Question: I create a Excel file based on a 'DataSet', I want to add a column with a traffic light.
The traffic light:
'''
int trafficCollor = 1;
if (trafficCollor == 1)
{
DataRow NR = DT.NewRow();
NR[0] = ""; //add string with the code for the Excel traffic light yellow
}
if (trafficCollor < 1)
{
DataRow NR = DT.NewRow();
NR[0] = ""; //add string with the code for the Excel traffic light green
}
if (trafficCollor > 1)
{
DataRow NR = DT.NewRow();
NR[0] = ""; //add string with the code for the Excel traffic light red
}
'''

How the Excel has created:
'''
//Create an Excel application instance
Microsoft.Office.Interop.Excel.Application excelApp = new Microsoft.Office.Interop.Excel.Application();
Microsoft.Office.Interop.Excel.Workbook excelWorkBook = excelApp.Application.Workbooks.Add();
Microsoft.Office.Interop.Excel._Worksheet worksheet = null;
excelApp.Visible = false;
worksheet = excelWorkBook.ActiveSheet;
//set headers
for (int i = 1; i < DGV.Columns.Count + 1; i++)
{
worksheet.Cells[1, i] = DGV.Columns[i - 1].HeaderText;
}
createList(worksheet, DGV);
//Create excel with the choosen name
Worksheet sheet1 = excelWorkBook.Worksheets[1];
worksheet.Name = fileName;
'''
If you have any suggestions to archive something like this, let me know!
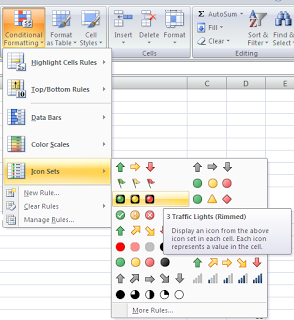
Answer: Here is a sample code that I quickly wrote to demonstrate using the Traffic Lights in conditional formatting. Please change it to suit your needs.
'''
using System;
using System.Windows.Forms;
using Excel = Microsoft.Office.Interop.Excel;
Namespace WindowsFormsApplication2
{
public partial class Form1 : Form
{
Public Form1()
{
InitializeComponent();
}
private void button1_Click(object sender, EventArgs e)
{
Excel.Application xlexcel;
Excel.Workbook xlWorkBook;
Excel.Worksheet xlWorkSheet;
object misValue = System.Reflection.Missing.Value;
xlexcel = new Excel.Application();
xlWorkBook = xlexcel.Workbooks.Add(misValue);
xlWorkSheet = (Excel.Worksheet)xlWorkBook.Worksheets.get_Item(1);
xlexcel.Visible = true;
//add data
xlWorkSheet.Cells[1, 1] = 1;
xlWorkSheet.Cells[2, 1] = 2;
xlWorkSheet.Cells[3, 1] = 3;
xlWorkSheet.Cells[4, 1] = 4;
Excel.Range MyRange = xlWorkSheet.get_Range("A1", "A4");
MyRange.FormatConditions.AddIconSetCondition();
MyRange.FormatConditions.Item (MyRange.FormatConditions.Count).SetFirstPriority();
MyRange.FormatConditions.Item(1).ReverseOrder = false;
MyRange.FormatConditions.Item(1).ShowIconOnly = false;
MyRange.FormatConditions.Item(1).IconSet = xlWorkBook.IconSets[Excel.XlIconSet.xl3TrafficLights2];
MyRange.FormatConditions.Item(1).IconCriteria(2).Type = Excel.XlConditionValueTypes.xlConditionValuePercent;
MyRange.FormatConditions.Item(1).IconCriteria(2).Value = 33;
MyRange.FormatConditions.Item(1).IconCriteria(2).Operator = 7;
MyRange.FormatConditions.Item(1).IconCriteria(3).Type = Excel.XlConditionValueTypes.xlConditionValuePercent;
MyRange.FormatConditions.Item(1).IconCriteria(3).Value = 67;
MyRange.FormatConditions.Item(1).IconCriteria(3).Operator = 7;
// Rest of the code
}
}
}
'''